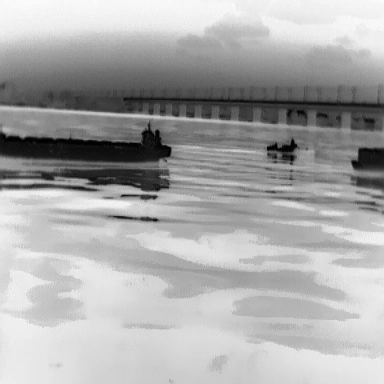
There are three objects shown in the infrared image, including a liner, a warship, and a fishing_boat.